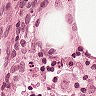
Metastatic tissue present: no